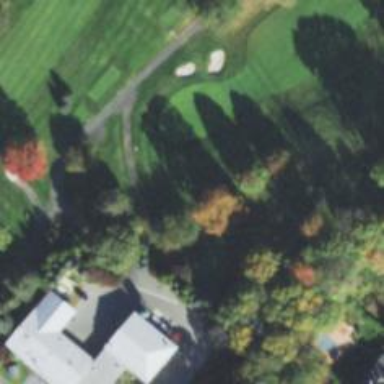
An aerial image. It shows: Service road used as golf cart path.